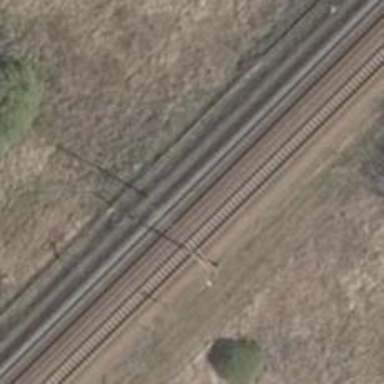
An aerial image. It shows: Railway track with contact line for electrification.